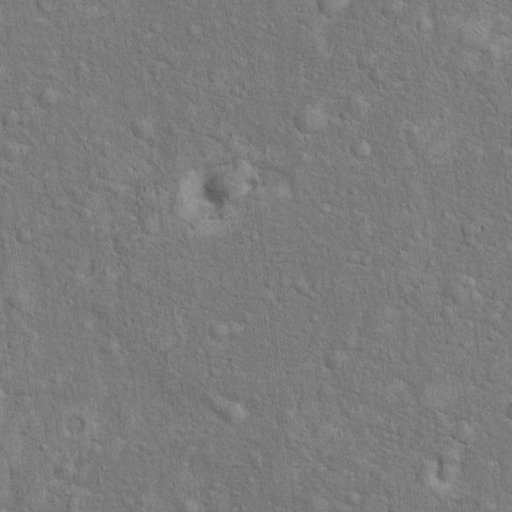
Classes present: Background, Cone